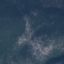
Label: HerbaceousVegetation